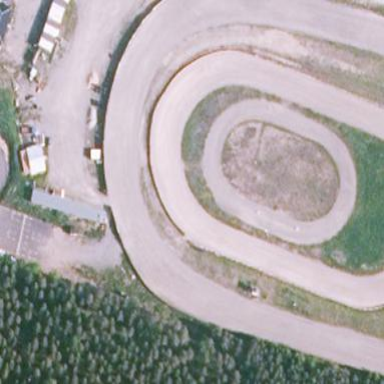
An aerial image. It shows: Speedy sport raceway or speedway.